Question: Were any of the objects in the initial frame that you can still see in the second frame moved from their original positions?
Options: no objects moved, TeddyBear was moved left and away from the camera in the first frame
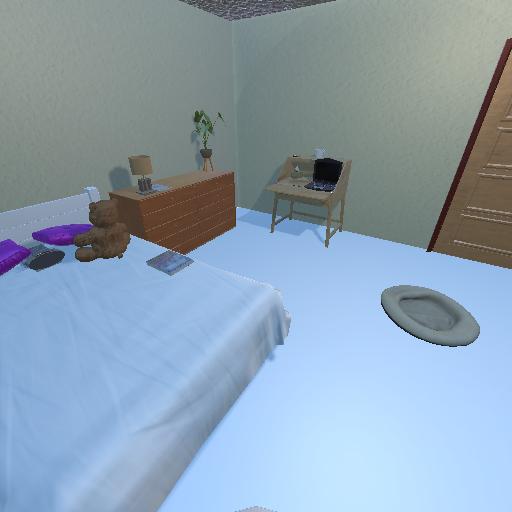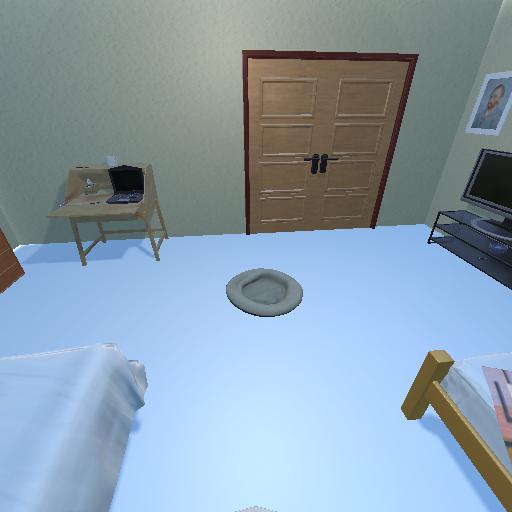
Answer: no objects moved